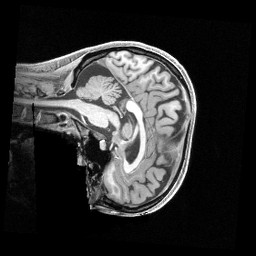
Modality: T1w
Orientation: sagittal
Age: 19
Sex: female
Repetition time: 2.4 s
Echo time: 0.00222 s